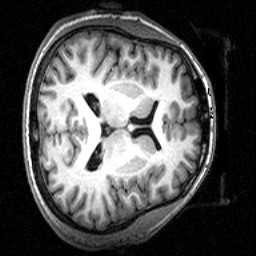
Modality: T1w
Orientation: axial
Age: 30
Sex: male